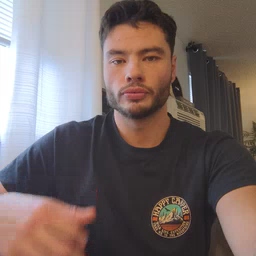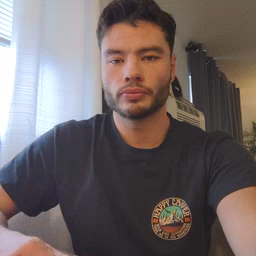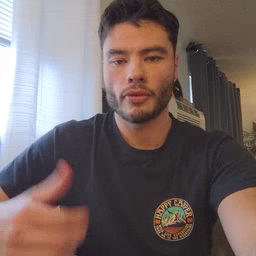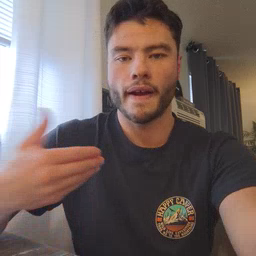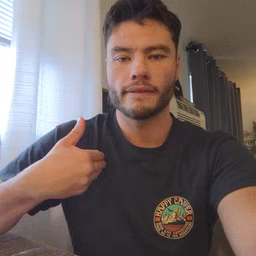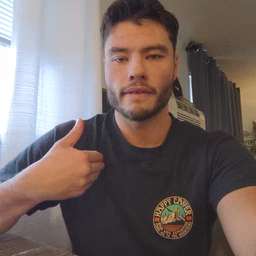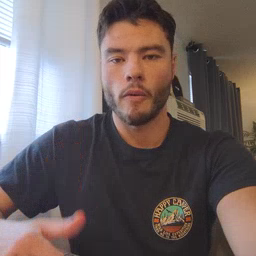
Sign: have